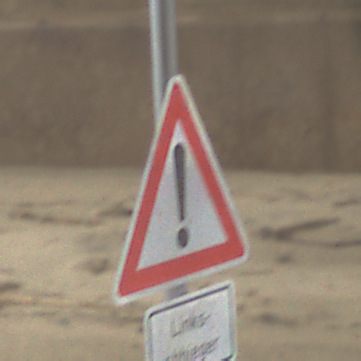
Verkehrszeichen: Gefahrenstelle
Zusatzzeichen unten: HinweiseAufGefahrenDurchVerbaleAngabe9
Umgebung: Roofed, Beach
Tageszeit: Midday
Wetter: Overcast
Licht: Natural
Jahreszeit: NotSpecified
Kontrast: LowContrast